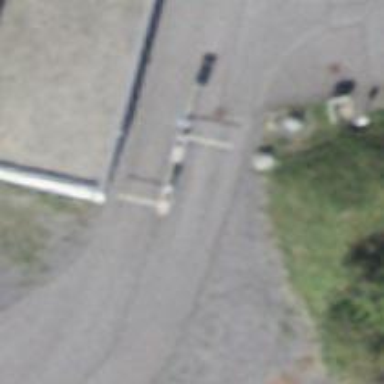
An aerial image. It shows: Lift gate barrier.